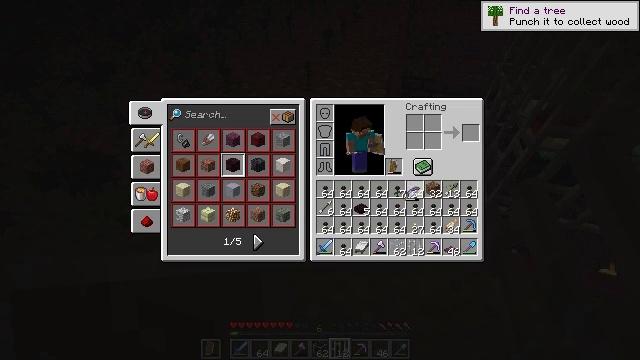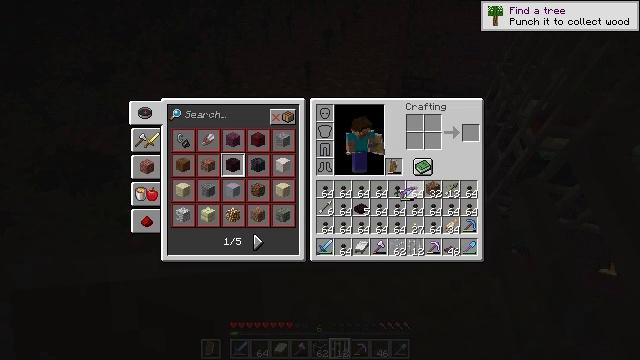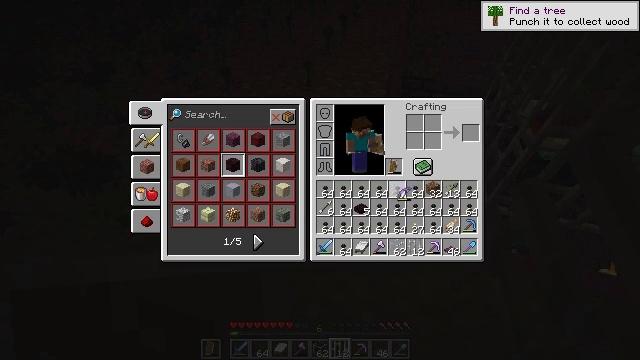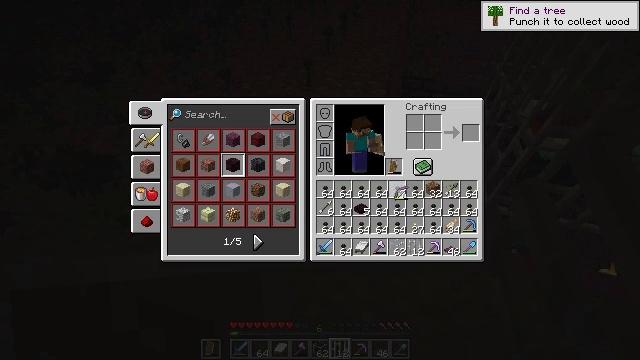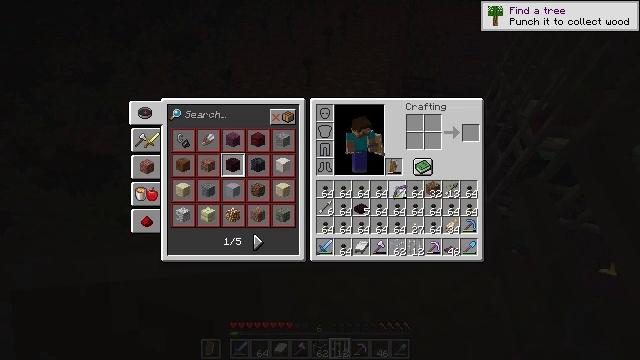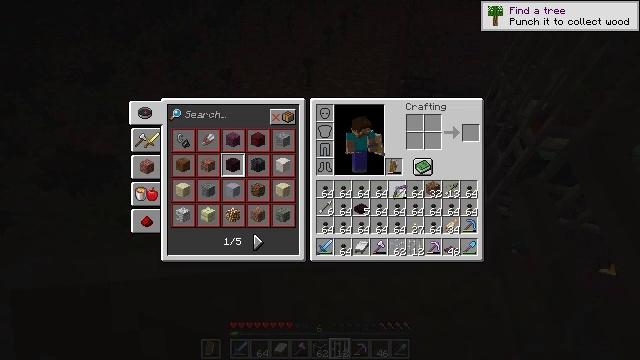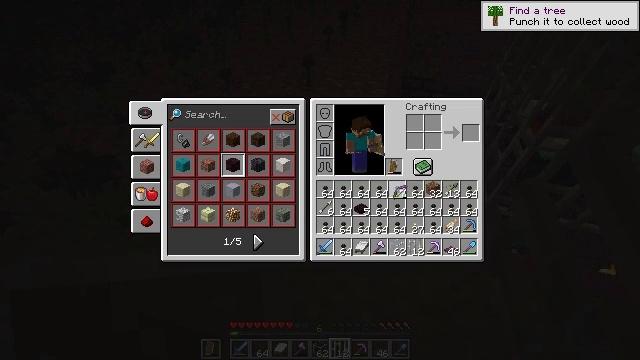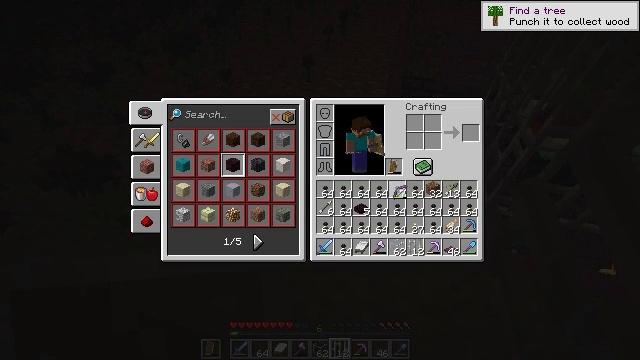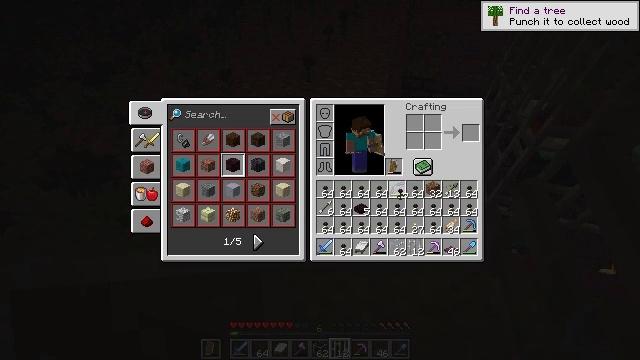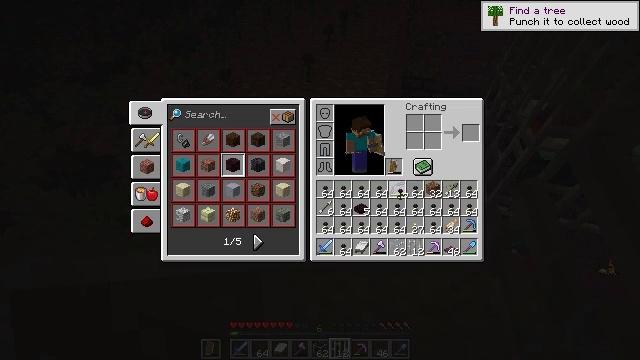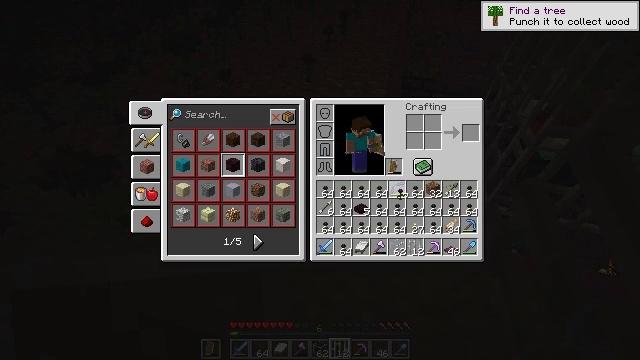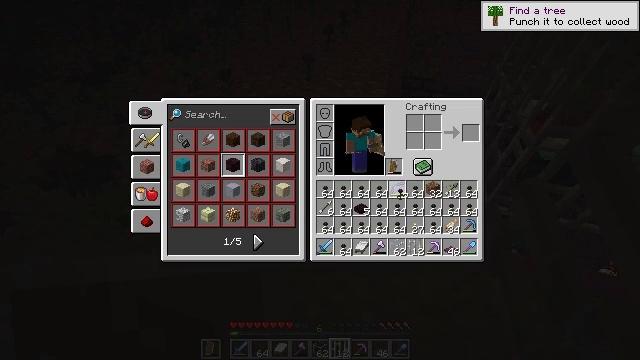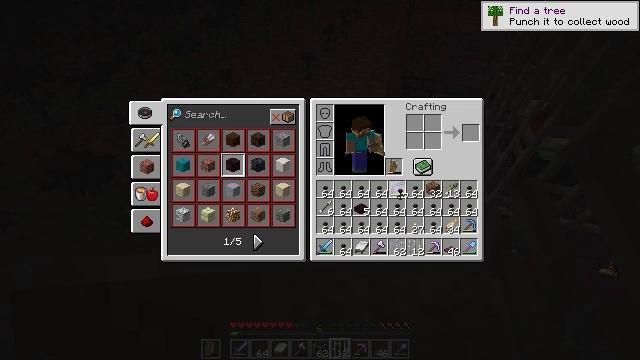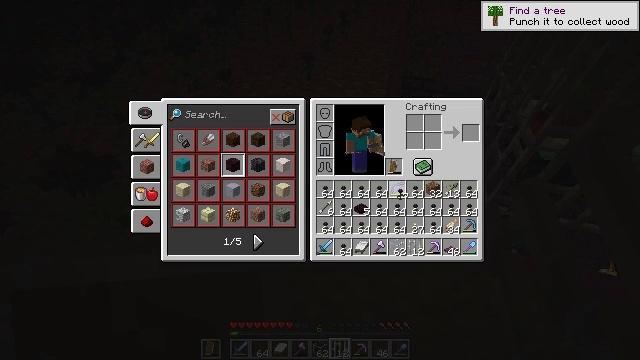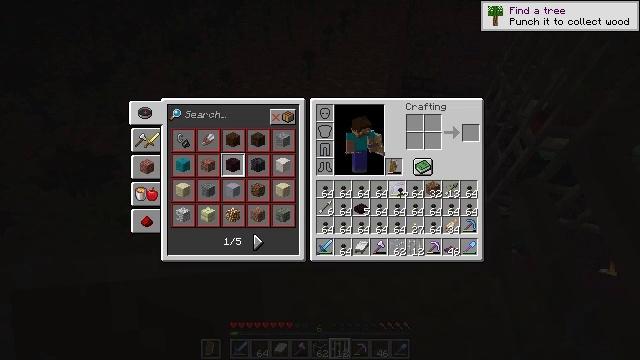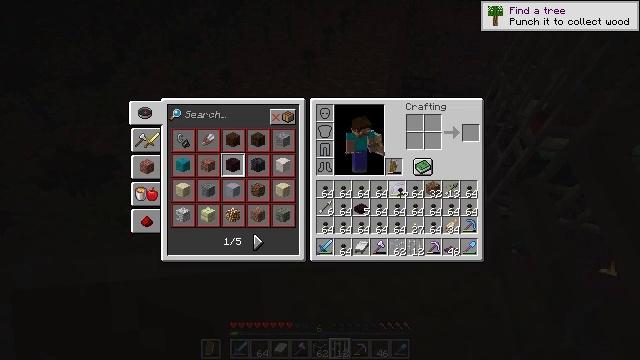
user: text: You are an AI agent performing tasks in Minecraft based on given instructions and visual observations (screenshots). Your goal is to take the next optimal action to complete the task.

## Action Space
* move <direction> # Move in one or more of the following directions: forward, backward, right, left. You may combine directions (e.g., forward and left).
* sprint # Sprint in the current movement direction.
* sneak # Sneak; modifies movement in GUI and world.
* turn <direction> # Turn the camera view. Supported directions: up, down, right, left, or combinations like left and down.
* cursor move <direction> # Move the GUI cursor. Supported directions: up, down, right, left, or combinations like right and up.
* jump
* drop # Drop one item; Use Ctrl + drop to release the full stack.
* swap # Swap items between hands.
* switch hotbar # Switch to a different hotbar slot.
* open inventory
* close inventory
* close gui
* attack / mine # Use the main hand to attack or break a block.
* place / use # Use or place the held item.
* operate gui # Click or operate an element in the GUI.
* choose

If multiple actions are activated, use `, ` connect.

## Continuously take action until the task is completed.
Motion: motion action
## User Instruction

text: drop wither rose
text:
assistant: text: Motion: no_op
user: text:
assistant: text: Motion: no_op
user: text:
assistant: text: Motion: no_op
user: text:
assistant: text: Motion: no_op
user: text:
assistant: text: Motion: no_op
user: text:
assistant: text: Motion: operate gui
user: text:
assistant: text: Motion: operate gui
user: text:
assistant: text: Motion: no_op
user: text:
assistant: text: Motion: no_op
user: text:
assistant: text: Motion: no_op
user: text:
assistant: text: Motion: no_op
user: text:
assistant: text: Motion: no_op
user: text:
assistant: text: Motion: no_op
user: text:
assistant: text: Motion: no_op
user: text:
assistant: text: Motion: no_op
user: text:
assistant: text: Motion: no_op
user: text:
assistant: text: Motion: no_op
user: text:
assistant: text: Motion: no_op
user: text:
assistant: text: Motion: no_op
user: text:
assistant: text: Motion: no_op
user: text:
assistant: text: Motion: no_op
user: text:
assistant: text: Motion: no_op
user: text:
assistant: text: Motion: no_op
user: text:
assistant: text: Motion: no_op
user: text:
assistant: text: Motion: no_op
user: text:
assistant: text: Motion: no_op
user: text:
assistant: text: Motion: no_op
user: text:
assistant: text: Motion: no_op
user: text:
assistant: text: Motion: no_op
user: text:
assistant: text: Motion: no_op